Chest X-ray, AP view. Patient: 75 years old, sex F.
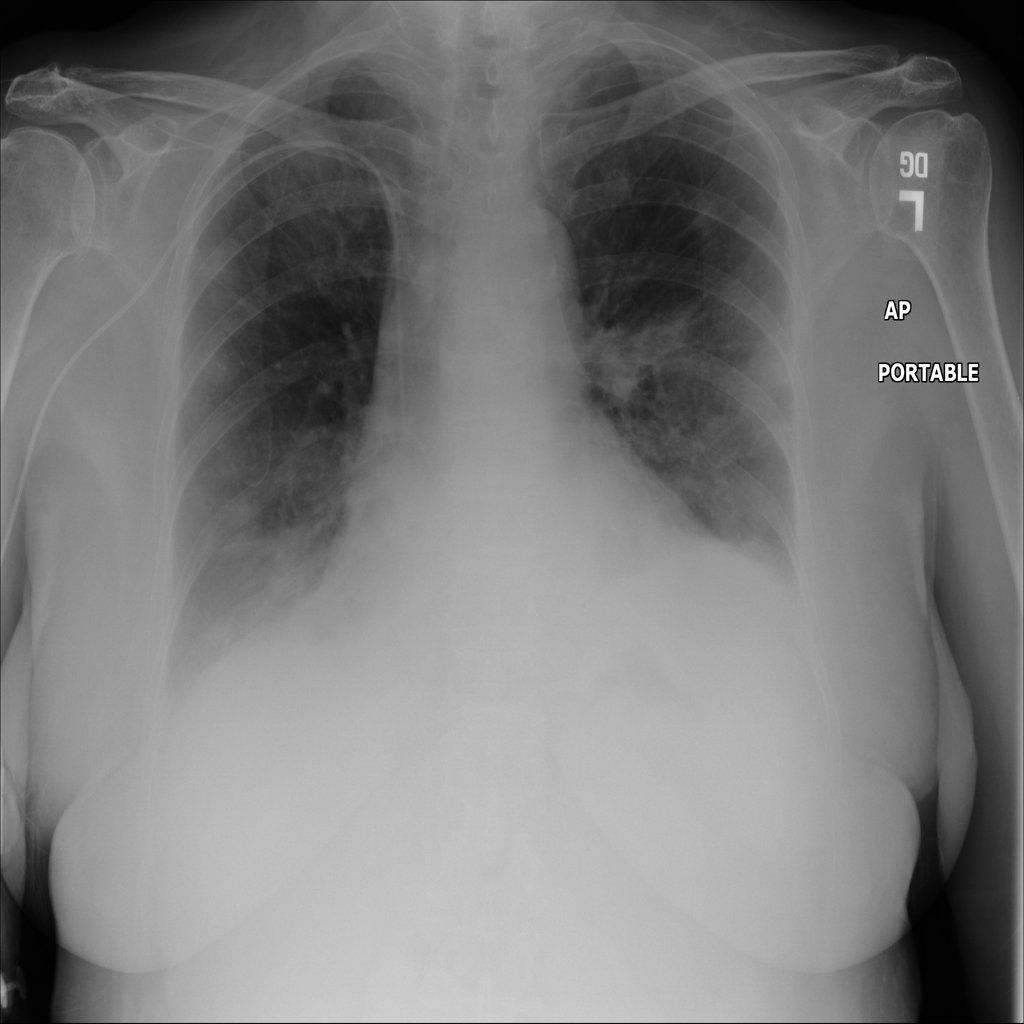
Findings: No Finding